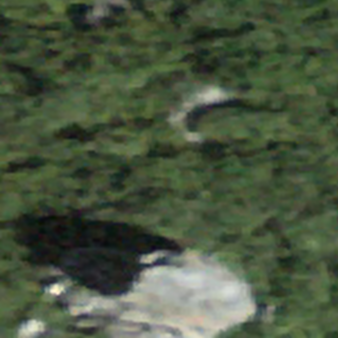
Label: bouldering_area